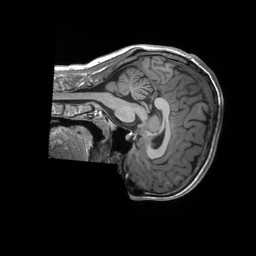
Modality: T1w
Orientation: sagittal
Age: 18
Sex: male
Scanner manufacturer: siemens
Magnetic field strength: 3 T
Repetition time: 2.3 s
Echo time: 0.00232 s